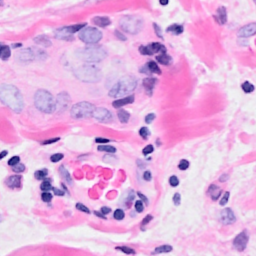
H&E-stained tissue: Breast